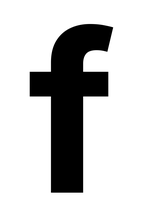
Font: Inter_Bold